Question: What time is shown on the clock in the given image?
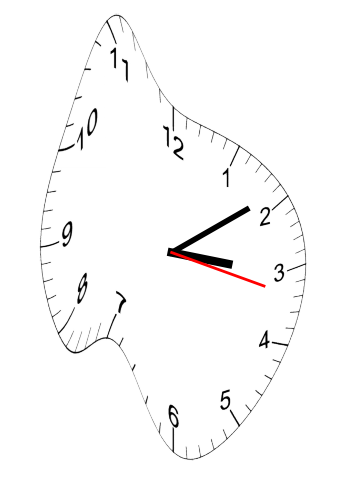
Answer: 03:09:17